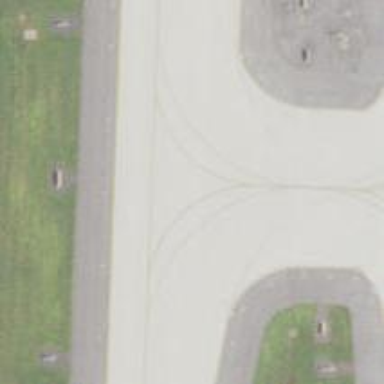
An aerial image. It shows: Image of taxiway at airport.